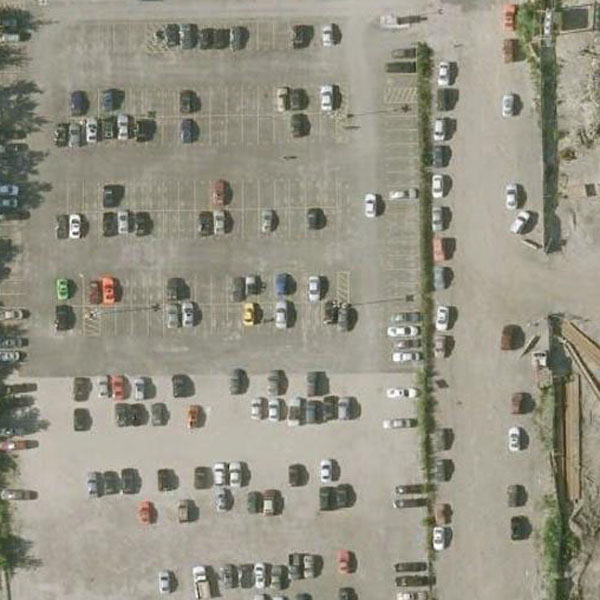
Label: Parking